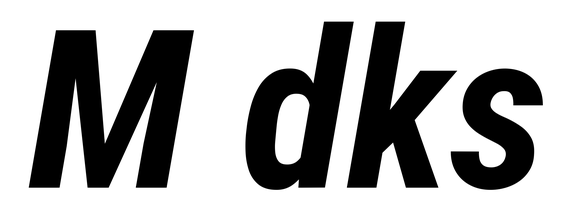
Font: Roboto-Italic_Condensed_Bold_Italic